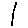
Label: line